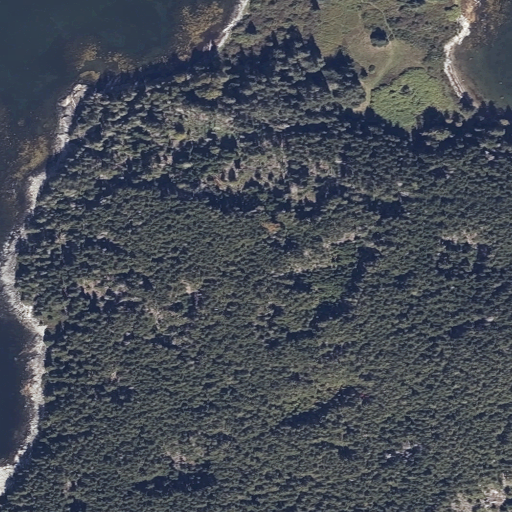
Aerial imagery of island in Maine named Norton Island containing evergreen forest, herbaceous wetlands, open water, woody wetlands, mixed forest, and barren land